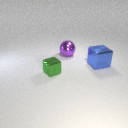
large purple metal sphere behind small green metal cube